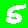
Digit: 5